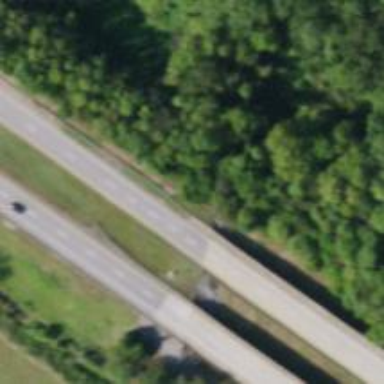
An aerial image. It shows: Trunk highway.